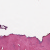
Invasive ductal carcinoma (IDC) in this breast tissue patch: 0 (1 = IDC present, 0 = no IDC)